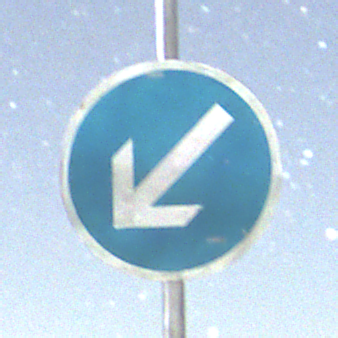
Verkehrszeichen: VorgeschriebeneVorbeifahrtLinks
Umgebung: Outdoor, Nature
Tageszeit: Night
Wetter: Clear
Licht: Natural
Jahreszeit: NotSpecified
Kontrast: HighContrast